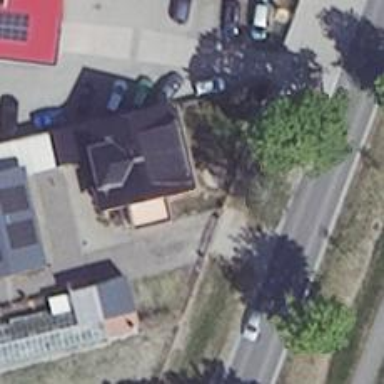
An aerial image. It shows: Car shop.